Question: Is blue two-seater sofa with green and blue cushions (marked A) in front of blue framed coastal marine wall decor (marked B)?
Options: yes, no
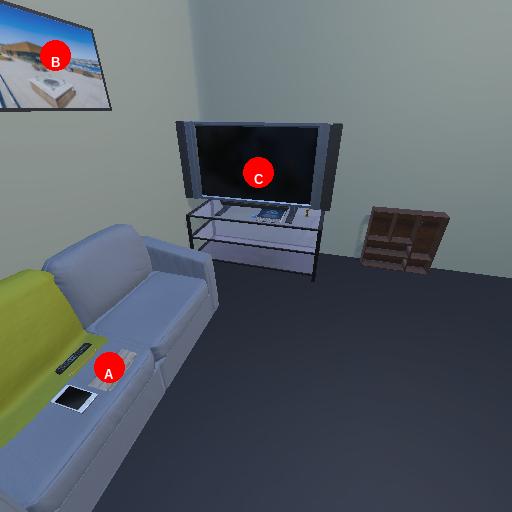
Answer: yes